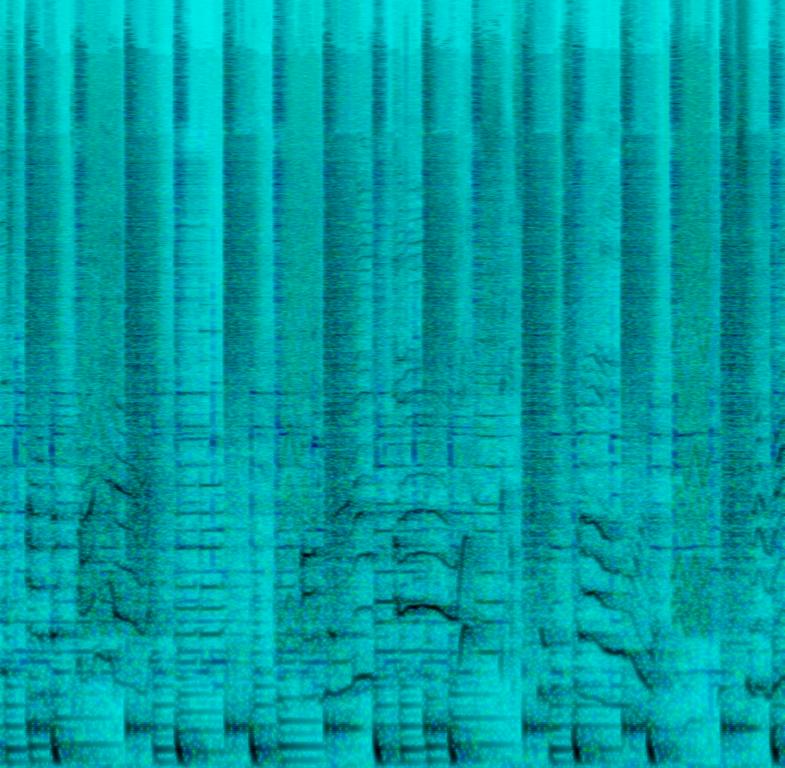
The Disco song features a flat male vocal singing over a wide funky electric guitar melody, groovy bass, synth keys chords, funky synth lead melody, punchy kick, punchy snare layered with some claps and simple hi hats. It sounds passionate, funky and groovy.